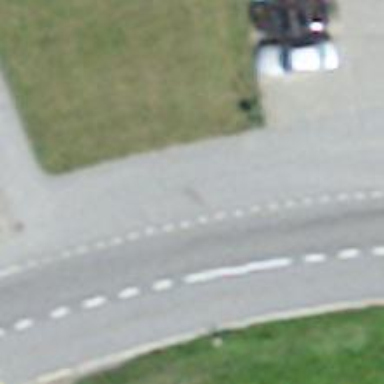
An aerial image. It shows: Bus stop along the road.